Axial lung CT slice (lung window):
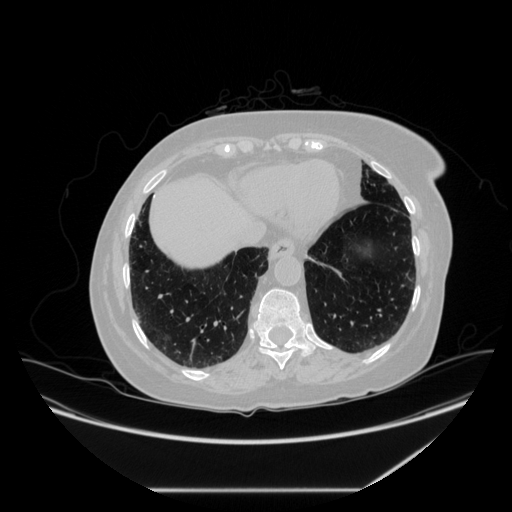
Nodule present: no